Question: I'm often using boxplots in my work and like 'ggplot2' aesthetics. But standard 'geom_boxplot' lacks two things important for me: ends of whiskers and median labels. Thanks to information from here I've written a function:
'''
gBoxplot <- function(formula = NULL, data = NULL, font = "CMU Serif", fsize = 18){
require(ggplot2)
vars <- all.vars(formula)
response <- vars[1]
factor <- vars[2]
# A function for medians labelling
fun_med <- function(x){
return(data.frame(y = median(x), label = round(median(x), 3)))
}
p <- ggplot(data, aes_string(x = factor, y = response)) +
stat_boxplot(geom = "errorbar", width = 0.6) +
geom_boxplot() +
stat_summary(fun.data = fun_med, geom = "label", family = font, size = fsize/3,
vjust = -0.1) +
theme_grey(base_size = fsize, base_family = font)
return(p)
}
'''
There are also font settings, but this is just because I'm too lazy to make a theme. Here is an example:
'''
gBoxplot(hwy ~ class, mpg)
'''

Good enough for me, but there are some restrictictions (cannot use auto-dodging, etc.), and it will be better to make a new geom based on 'geom_boxplot'. I've read the vignette <URL>, but cannot understand how to implement it.
Any help will be appreciated.
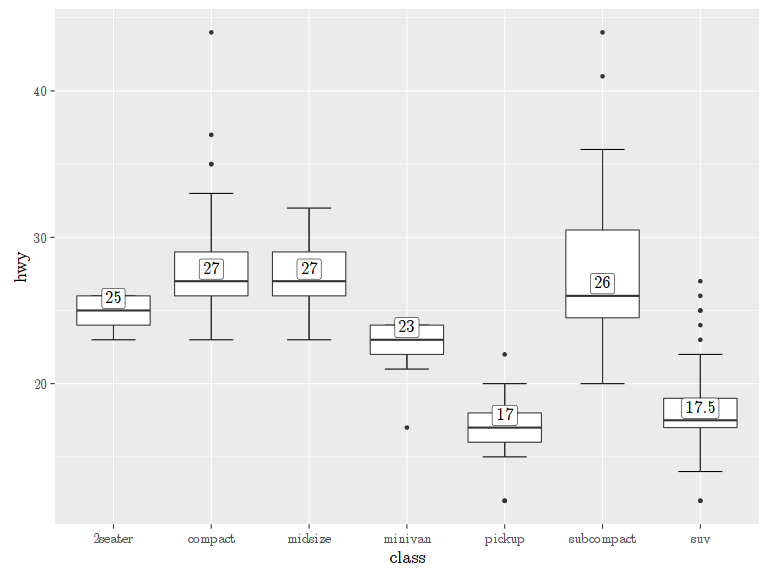
Answer: So been thinking about this one for a while. Basically when you create a new primitive, you normally write a combination of:
1. A layer-function
2. A stat-ggproto,
3. A geom-ggproto
Only the need be visible to the user. You only need to write a if you need some new way of transforming your data to make your primitive. And you only need write a if you have some new grid-based graphics to create.
In this case, where we are basically composting that already exist, we don't really need to write new ggprotos. It is enough to write a new . This will create the three layers that you already are using and map the parameters the way you intend. In this case:
- 'geom_errorbar''stat_boxplot'- 'geom_boxplot''stat_boxplot'- 'geom_label''stat_summary'
Of course you could write a new and a new that do all of these things at once. Or maybe you compost 'stat_summary' and 'stat_boxplot' into one, and the three as well, and this do this with one layer. But there is little point unless we have efficiency problems.
Anyway, here is the code:
'''
geom_myboxplot <- function(formula = NULL, data = NULL,
stat = "boxplot", position = "dodge",coef=1.5,
font = "sans", fsize = 18, width=0.6,
fun.data = NULL, fun.y = NULL, fun.ymax = NULL,
fun.ymin = NULL, fun.args = list(),
outlier.colour = NULL, outlier.color = NULL,
outlier.shape = 19, outlier.size = 1.5,outlier.stroke = 0.5,
notch = FALSE, notchwidth = 0.5,varwidth = FALSE,
na.rm = FALSE, show.legend = NA,
inherit.aes = TRUE,...) {
vars <- all.vars(formula)
response <- vars[1]
factor <- vars[2]
mymap <- aes_string(x=factor,y=response)
fun_med <- function(x) {
return(data.frame(y = median(x), label = round(median(x), 3)))
}
position <- position_dodge(width)
l1 <- layer(data = data, mapping = mymap, stat = StatBoxplot,
geom = "errorbar", position = position, show.legend = show.legend,
inherit.aes = inherit.aes, params = list(na.rm = na.rm,
coef = coef, width = width, ...))
l2 <- layer(data = data, mapping = mymap, stat = stat, geom = GeomBoxplot,
position = position, show.legend = show.legend, inherit.aes = inherit.aes,
params = list(outlier.colour = outlier.colour, outlier.shape = outlier.shape,
outlier.size = outlier.size, outlier.stroke = outlier.stroke,
notch = notch, notchwidth = notchwidth, varwidth = varwidth,
na.rm = na.rm, ...))
l3 <- layer(data = data, mapping = mymap, stat = StatSummary,
geom = "label", position = position, show.legend = show.legend,
inherit.aes = inherit.aes, params = list(fun.data = fun_med,
fun.y = fun.y, fun.ymax = fun.ymax, fun.ymin = fun.ymin,
fun.args = fun.args, na.rm=na.rm,family=font,size=fsize/3,vjust=-0.1,...))
return(list(l1,l2,l3))
}
'''
which allows you to create your customized boxplots it now like this:
'''
ggplot(mpg) +
geom_myboxplot( hwy ~ class, font = "sans",fsize = 18)+
theme_grey(base_family = "sans",base_size = 18 )
'''
And they look like this:
<URL>
: we did not actually have to use the 'layer' function, we could have used the orginal 'stat_boxplot', 'geom_boxplot', and 'stat_summary' calls in their place. But we still would have had to fill in all the parameters if we wanted to be able to control them from our custom boxplot, so I think it was clearer this way - at least from the point-of-view of structure as opposed to functionality. Maybe it isn't though, it is a matter of taste...
Also I don't have that font which does look a lot nicer. But I did not feel like tracking it down and installing it.